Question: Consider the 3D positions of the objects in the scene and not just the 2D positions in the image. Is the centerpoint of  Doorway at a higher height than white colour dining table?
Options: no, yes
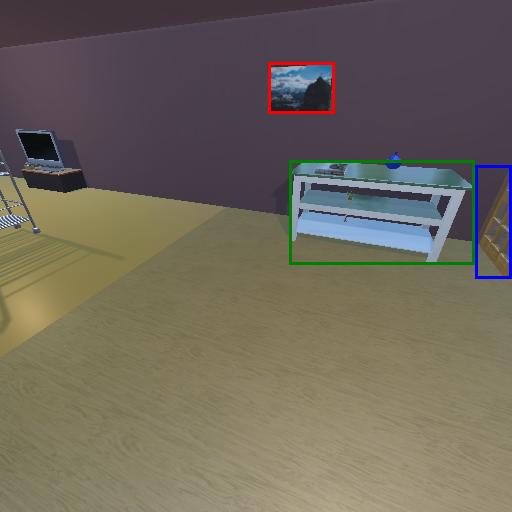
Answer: no